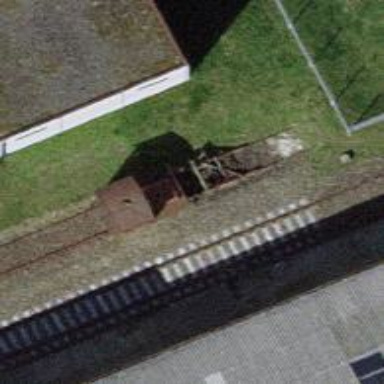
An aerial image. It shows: Railway buffer stop.